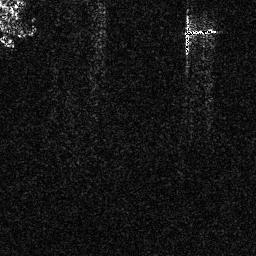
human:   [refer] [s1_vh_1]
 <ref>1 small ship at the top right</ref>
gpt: <box>[[71, 9, 84, 14, 0]]</box>